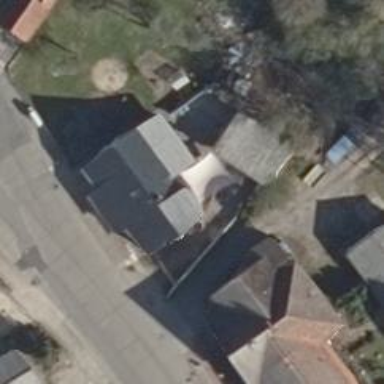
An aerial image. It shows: Part of building.